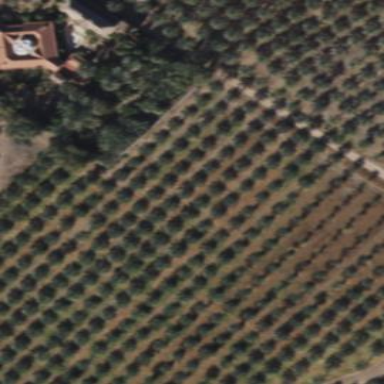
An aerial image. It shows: Evergreen orchard with date palms. The trees in this broadleaved orchard provide picturesque view.